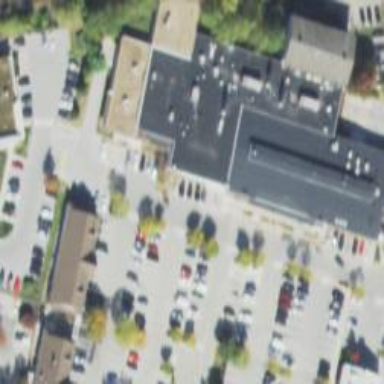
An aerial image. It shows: Supermarket.